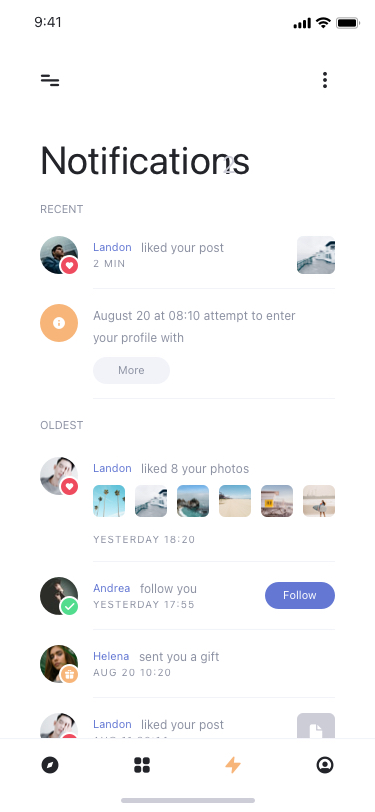
Text in this UI design:
Landon
liked your post
AUG 11 20:14
Helena
sent you a gift
Aug 20 10:20
Andrea
follow you
Yesterday 17:55
Yesterday 18:20
Landon
liked 8 your photos
OLDEST
August 20 at 08:10 attempt to enter your profile with
Landon
liked your post
2 min
RECENT
Notifications
2